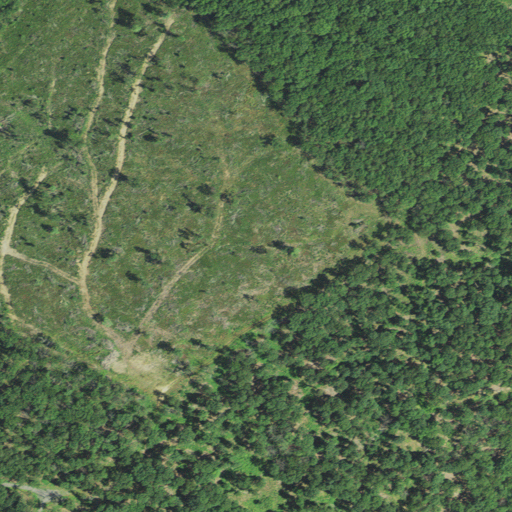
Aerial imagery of ridge(s) in West Virginia named Hanging Rock Ridge containing deciduous forest, grassland, and mixed forest